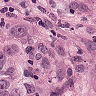
Metastatic tissue present: yes